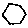
Label: hexagon